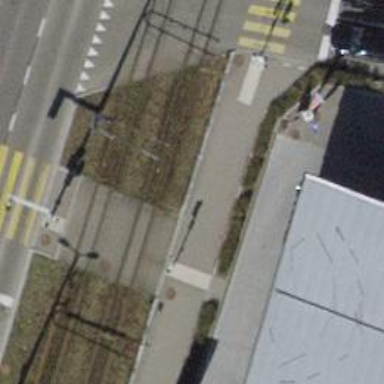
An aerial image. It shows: Uncontrolled railway crossing.